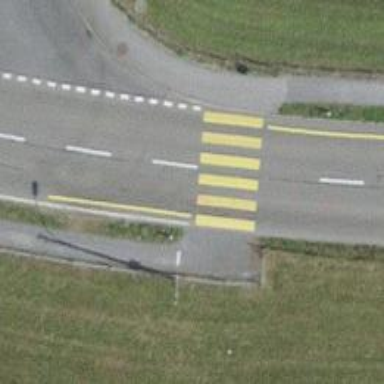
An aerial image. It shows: Uncontrolled zebra crossing with zebra markings.